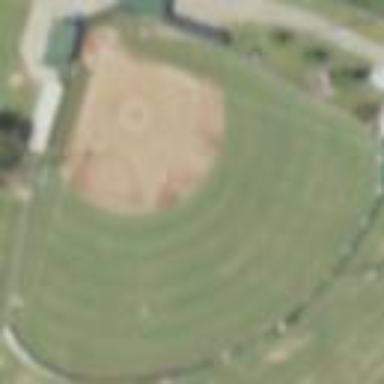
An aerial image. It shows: Softball pitch for leisure land activities.